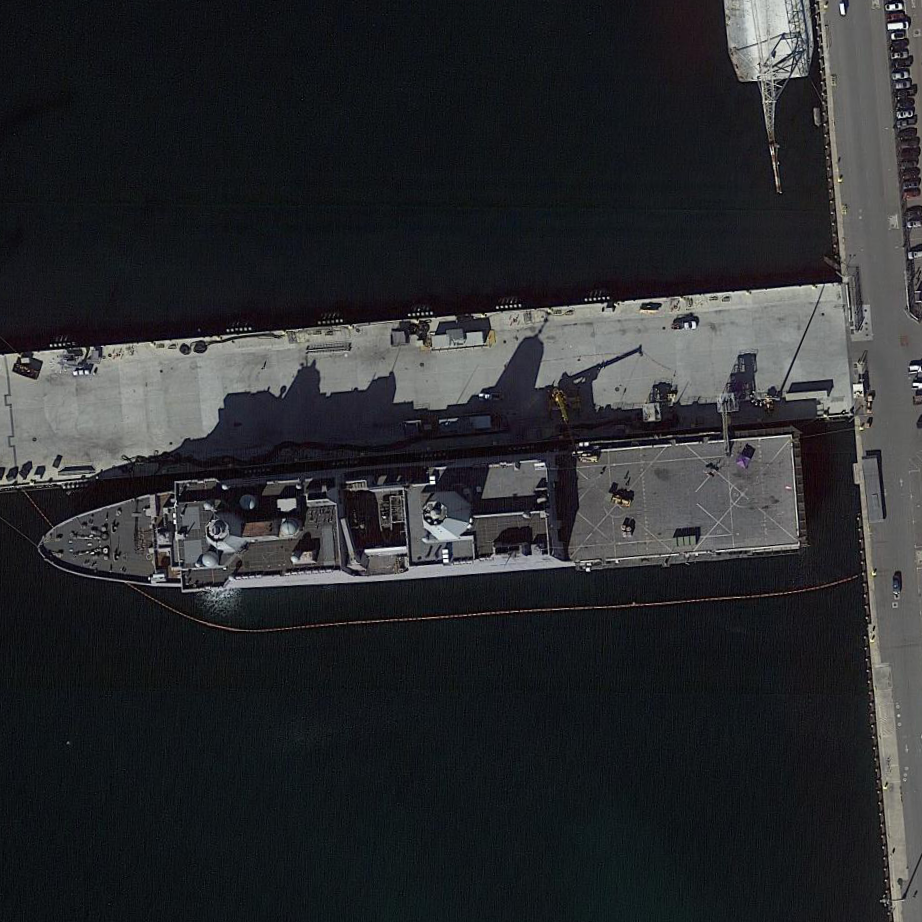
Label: San_Antonio-class_transport_dock